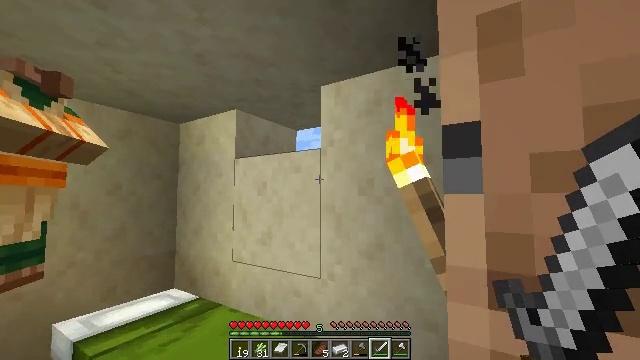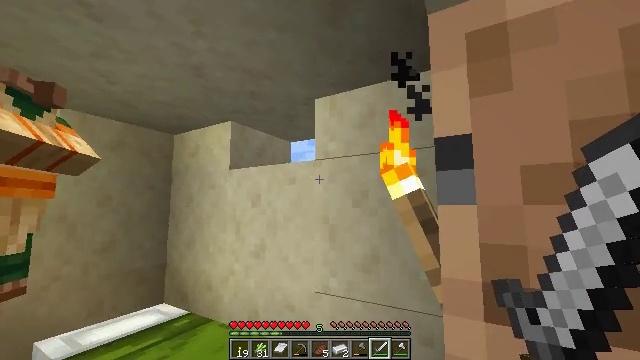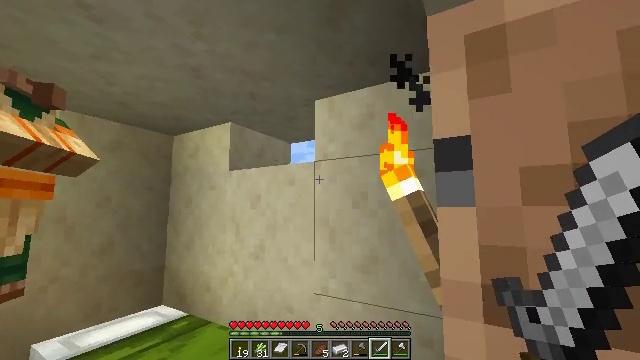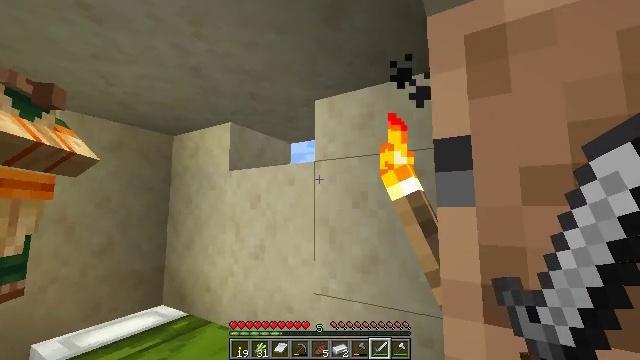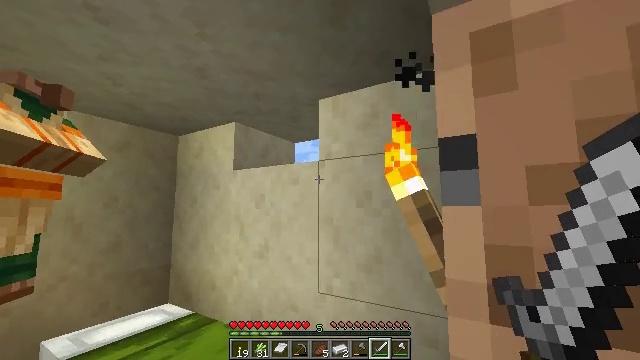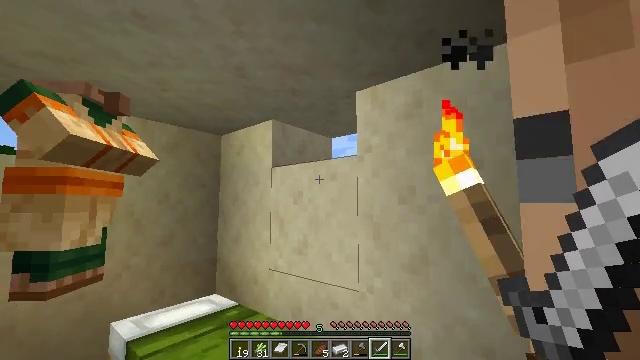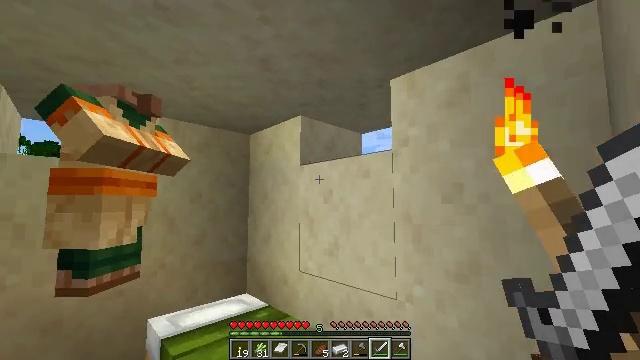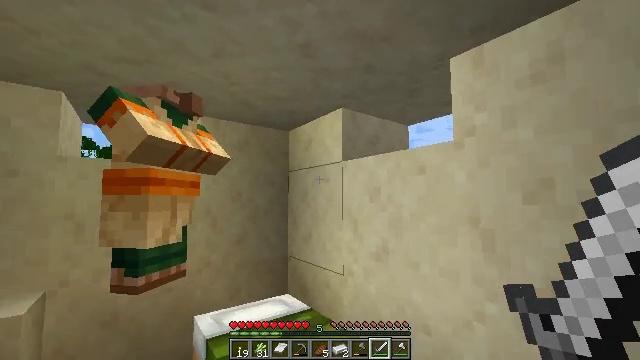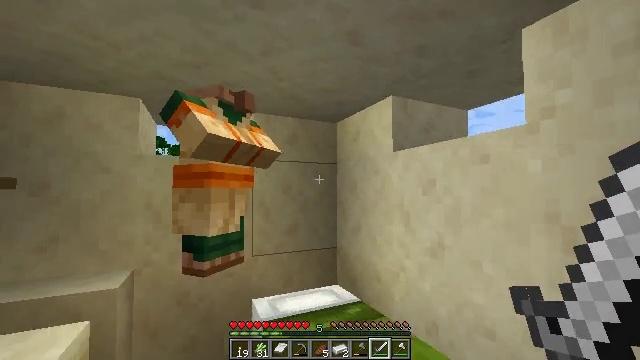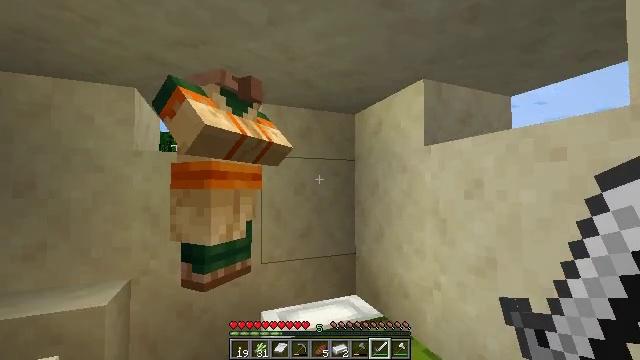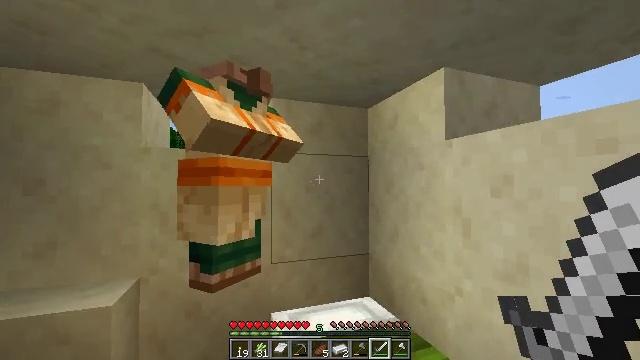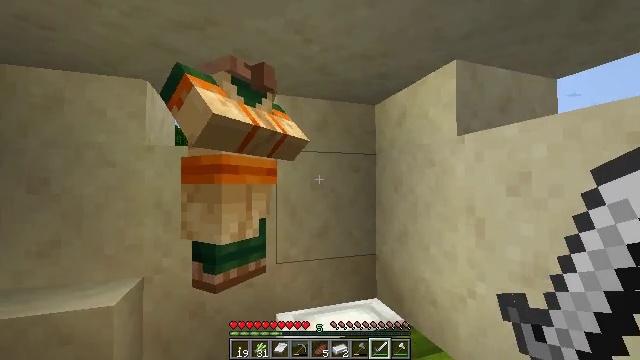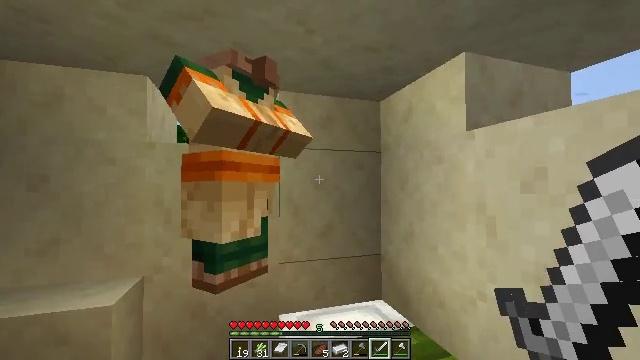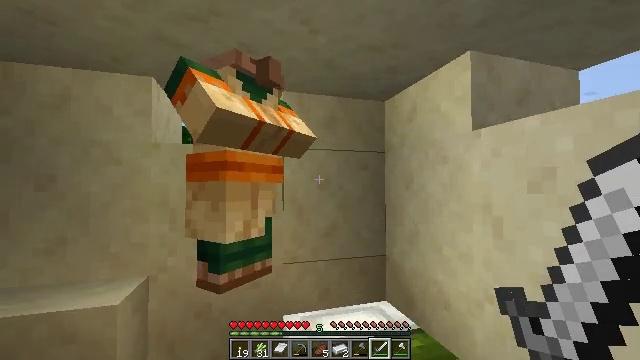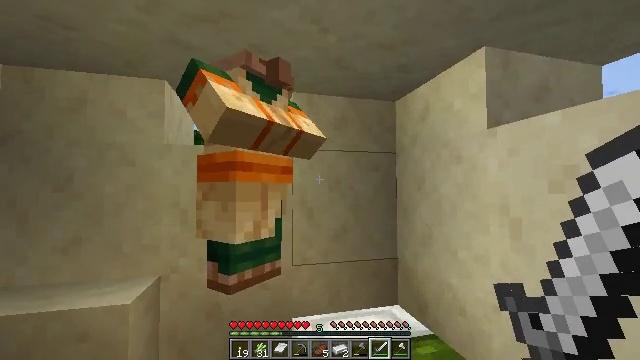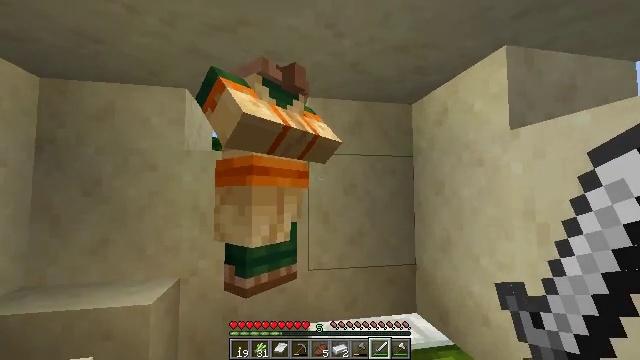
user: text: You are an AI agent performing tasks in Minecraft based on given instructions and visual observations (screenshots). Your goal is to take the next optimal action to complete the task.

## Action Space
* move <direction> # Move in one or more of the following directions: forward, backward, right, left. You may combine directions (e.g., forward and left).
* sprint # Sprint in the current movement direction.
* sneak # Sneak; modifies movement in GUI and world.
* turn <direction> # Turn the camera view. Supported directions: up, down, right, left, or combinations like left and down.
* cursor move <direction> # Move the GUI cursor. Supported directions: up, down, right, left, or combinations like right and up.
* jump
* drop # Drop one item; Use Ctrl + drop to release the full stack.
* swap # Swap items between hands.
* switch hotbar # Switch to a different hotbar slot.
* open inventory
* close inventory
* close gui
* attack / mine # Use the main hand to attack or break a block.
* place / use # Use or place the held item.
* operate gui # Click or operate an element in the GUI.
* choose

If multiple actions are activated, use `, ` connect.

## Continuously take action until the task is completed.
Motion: motion action
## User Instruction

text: Mine the smooth sandstone slab from the structure.
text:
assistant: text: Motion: turn right and up
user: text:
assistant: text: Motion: no_op
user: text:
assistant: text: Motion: no_op
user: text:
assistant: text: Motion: no_op
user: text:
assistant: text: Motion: move forward, turn left
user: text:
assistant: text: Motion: move forward, turn left
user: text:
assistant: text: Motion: move forward, turn left
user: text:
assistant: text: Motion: move forward, turn left and down
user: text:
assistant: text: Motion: move forward, turn left
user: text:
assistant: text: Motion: turn left
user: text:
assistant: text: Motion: turn left
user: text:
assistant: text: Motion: no_op
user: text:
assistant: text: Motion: no_op
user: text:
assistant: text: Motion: turn left
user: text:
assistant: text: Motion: turn left and up
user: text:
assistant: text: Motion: turn left and up
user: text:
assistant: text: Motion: turn left and up
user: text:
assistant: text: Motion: turn left and up
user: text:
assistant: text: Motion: no_op
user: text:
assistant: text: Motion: no_op
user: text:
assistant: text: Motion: no_op
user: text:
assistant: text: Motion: no_op
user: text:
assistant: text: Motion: no_op
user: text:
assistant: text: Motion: no_op
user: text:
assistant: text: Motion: no_op
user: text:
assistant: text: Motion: no_op
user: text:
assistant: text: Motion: no_op
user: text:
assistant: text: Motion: no_op
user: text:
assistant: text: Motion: no_op
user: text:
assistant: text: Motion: move forward